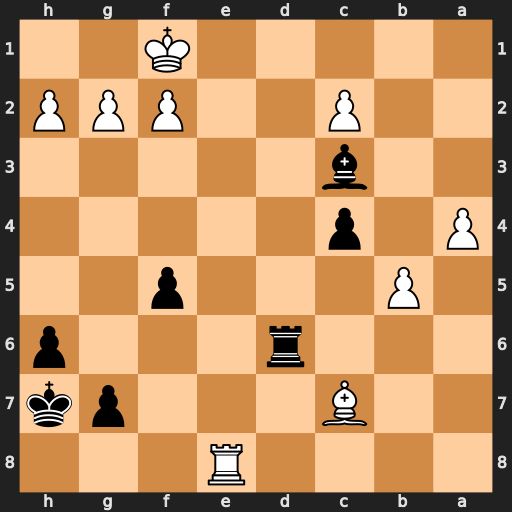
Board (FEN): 4R3/2B3pk/3r3p/1P3p2/P1p5/2b5/2P2PPP/5K2
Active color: b
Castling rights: -
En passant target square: -
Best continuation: Rd1+ Ke2 Re1+ Kf3 Rxe8